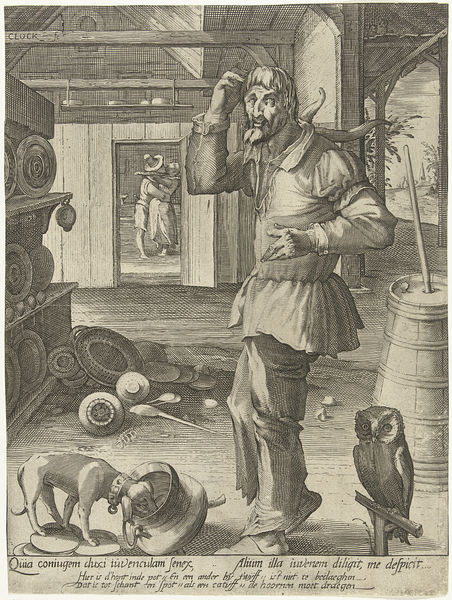
Titel: Hoorndrager
Künstler: Nicolaes Jansz. Clock
Standort: Amsterdam
Institution: Rijksmuseum
Schlagwörter: mann, frau, holz, tür, zeichnung, zimmer, hund, tanz, mensch, schüssel, teller, innen, paar, ofen, topf, schrift, kuss, umarmung, man, löffel, inschrift, balken, stube, bretter, fallen, geschirr, druck, radierung, stich, text, beschriftung, fass, fressen, eule, kessel, butterfass, latein, geschir, halz, uhu, fressend, holzwände, zimmr, heruntergefallen